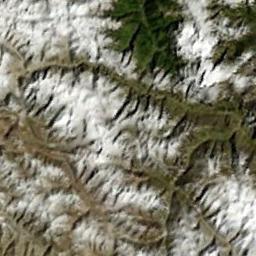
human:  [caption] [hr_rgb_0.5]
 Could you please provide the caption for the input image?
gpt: The ground on the snowberg is uneven .

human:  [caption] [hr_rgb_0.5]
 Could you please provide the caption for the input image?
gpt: The white snow on the snow-capped mountains is veined .

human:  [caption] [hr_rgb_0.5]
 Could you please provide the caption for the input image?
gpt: The snowberg is covered with glaciers and vegetation and the snowberg also is partly exposed .

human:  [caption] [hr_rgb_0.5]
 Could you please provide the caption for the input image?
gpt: The snow berg is consist of bare land and white snow .

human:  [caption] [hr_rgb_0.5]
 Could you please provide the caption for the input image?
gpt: There are some snow and bare land on the snowberg .